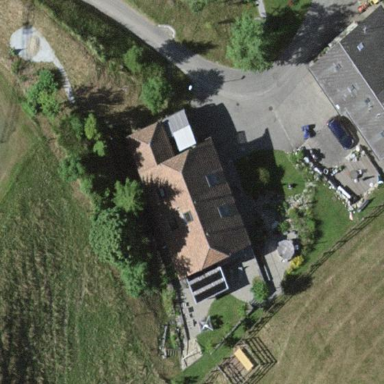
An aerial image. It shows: Detached building with half-hipped roof shape.